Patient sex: M
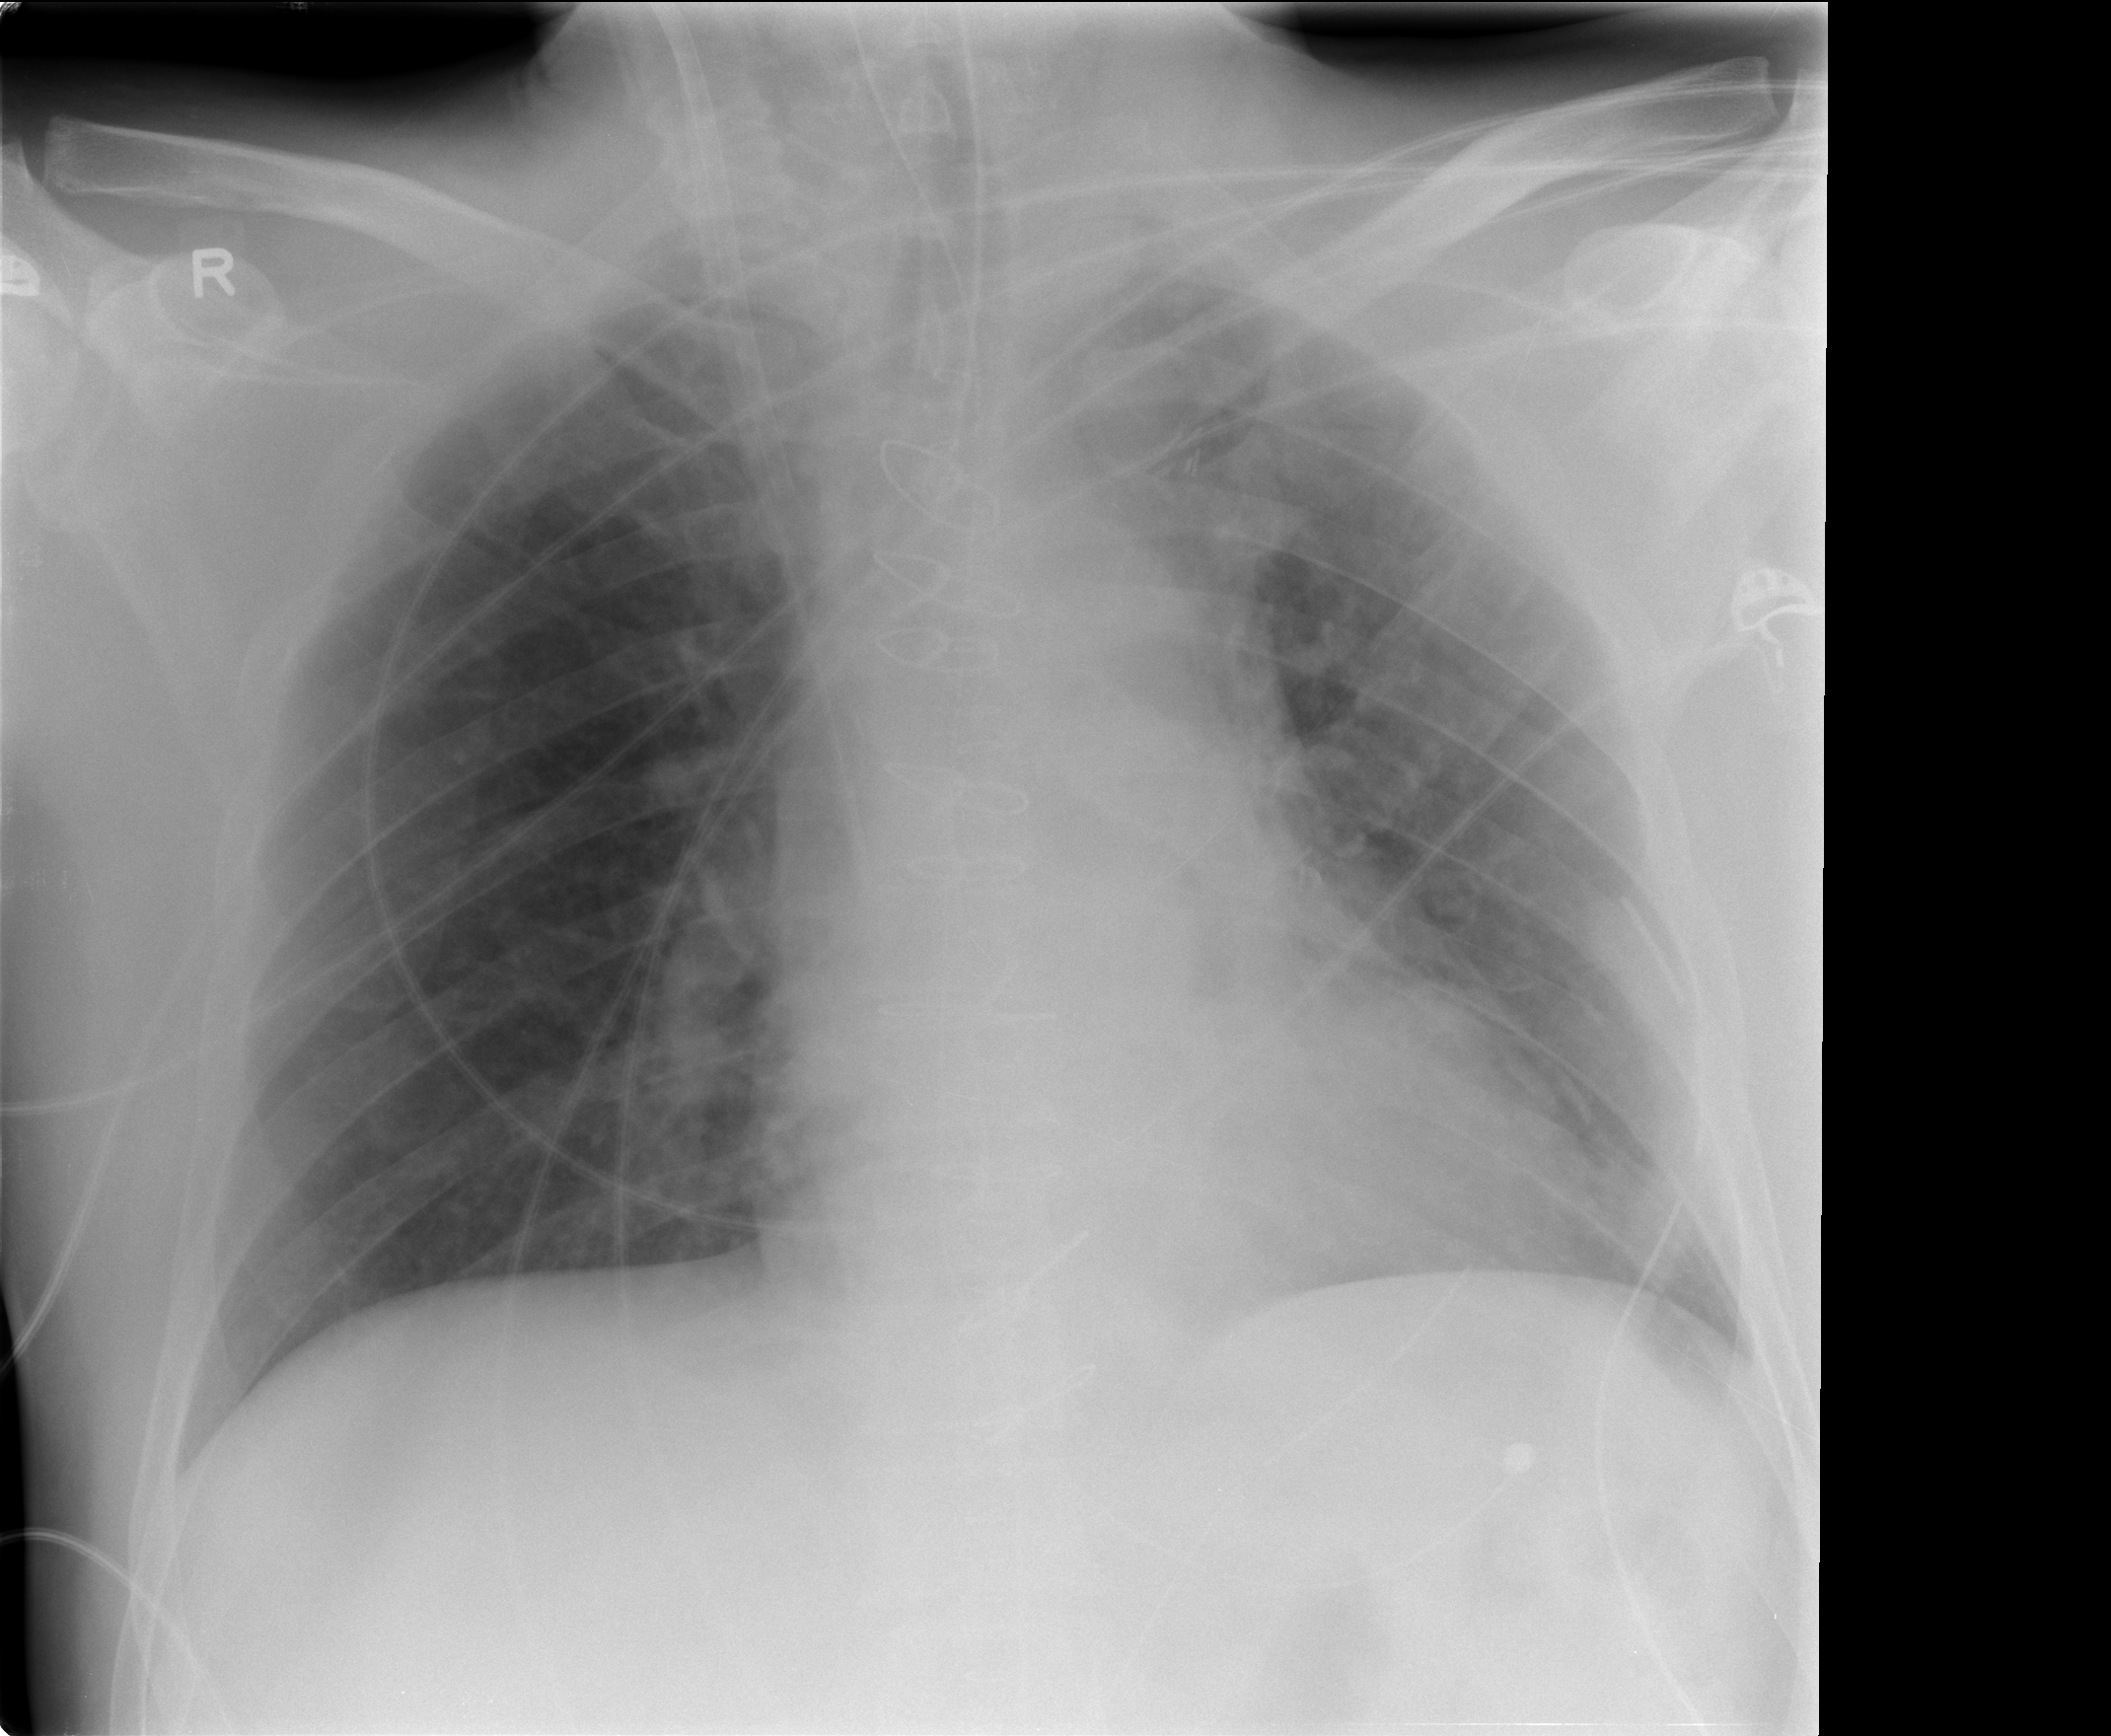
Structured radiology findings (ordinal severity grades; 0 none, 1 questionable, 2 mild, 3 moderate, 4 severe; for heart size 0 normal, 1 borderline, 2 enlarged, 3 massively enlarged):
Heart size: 0
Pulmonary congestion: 2
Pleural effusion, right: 0
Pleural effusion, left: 0
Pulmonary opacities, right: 0
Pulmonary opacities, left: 0
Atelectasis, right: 0
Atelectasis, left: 2